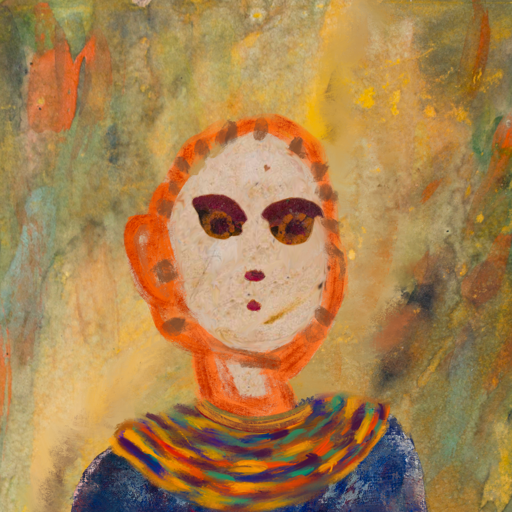
Background: Comrade, Head And Neck Front: Rupkatha, Face Front: Doll, Bust: Irani, Hair Front: Blank, Head Accessory: Blank, Second Necklace: An_Impression_2, Necklace: Mother_And_Son_Son, Baby: Blank